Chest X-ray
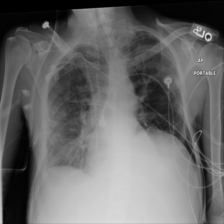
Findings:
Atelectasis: negative
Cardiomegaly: negative
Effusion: negative
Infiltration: negative
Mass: negative
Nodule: negative
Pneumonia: negative
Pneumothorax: negative
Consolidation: negative
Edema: negative
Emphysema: negative
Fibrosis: negative
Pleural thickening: negative
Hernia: negative